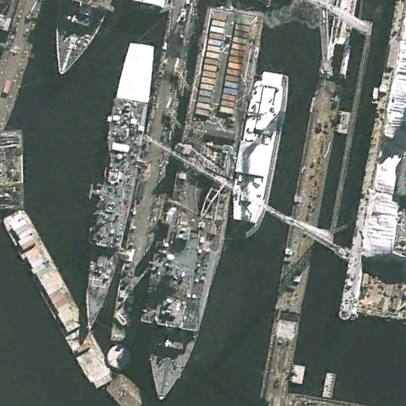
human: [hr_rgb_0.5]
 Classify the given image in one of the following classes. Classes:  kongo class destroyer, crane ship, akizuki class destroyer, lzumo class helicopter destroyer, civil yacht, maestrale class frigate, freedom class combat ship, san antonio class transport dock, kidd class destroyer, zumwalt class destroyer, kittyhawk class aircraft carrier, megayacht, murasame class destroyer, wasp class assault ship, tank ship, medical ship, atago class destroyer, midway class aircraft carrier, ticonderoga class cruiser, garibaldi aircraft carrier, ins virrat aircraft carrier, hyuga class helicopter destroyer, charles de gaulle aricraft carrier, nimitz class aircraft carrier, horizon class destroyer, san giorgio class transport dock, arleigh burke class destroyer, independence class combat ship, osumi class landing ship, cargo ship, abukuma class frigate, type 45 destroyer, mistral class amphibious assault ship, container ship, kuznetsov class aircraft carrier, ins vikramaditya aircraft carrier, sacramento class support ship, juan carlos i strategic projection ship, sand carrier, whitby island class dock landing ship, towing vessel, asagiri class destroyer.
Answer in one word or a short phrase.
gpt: Whitby Island class dock landing ship